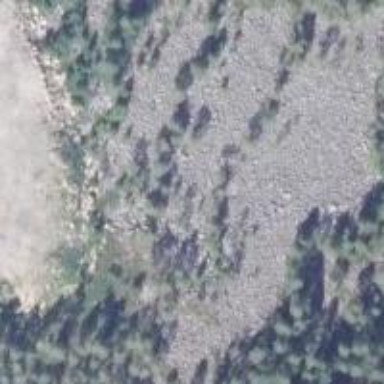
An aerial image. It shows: Natural scree.